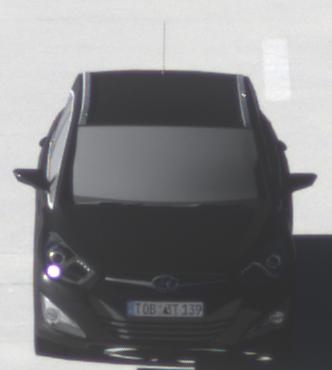
Make: Hyundai
Model: i40 Kombi 1.6 GDI
Detailed model: i40 (VF) Kombi
Model produced from: 2012/08
Model produced until: 2013/09
Doors: 5
Color: black
Road condition: dry road
Daytime: morning or afternoon
Contrast: high contrast